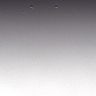
Metastatic tissue present: no